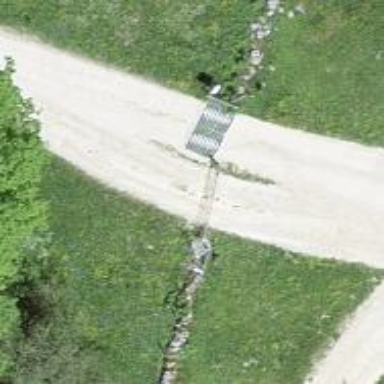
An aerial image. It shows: Cattle grid barrier.